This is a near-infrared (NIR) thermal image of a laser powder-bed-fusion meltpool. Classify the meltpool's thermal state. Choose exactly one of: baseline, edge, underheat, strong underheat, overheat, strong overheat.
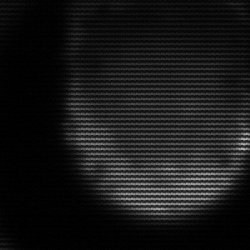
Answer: edge